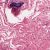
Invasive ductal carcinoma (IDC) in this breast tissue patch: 0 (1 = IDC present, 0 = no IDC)